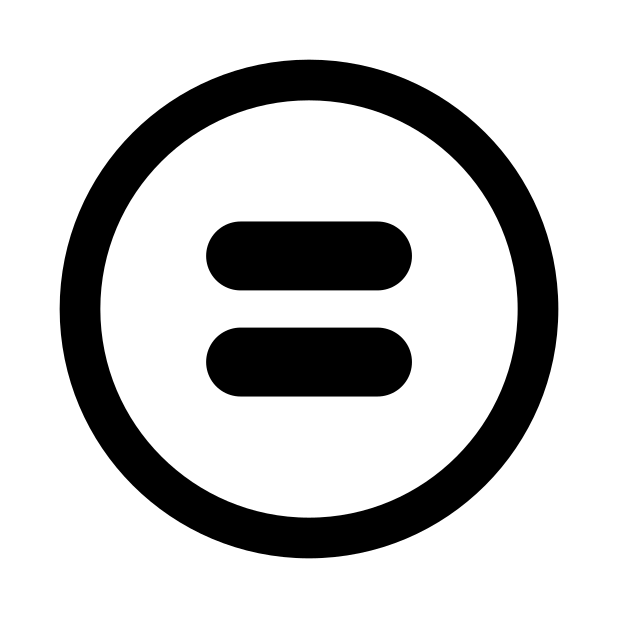
circled equals